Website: walmart
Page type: review-order
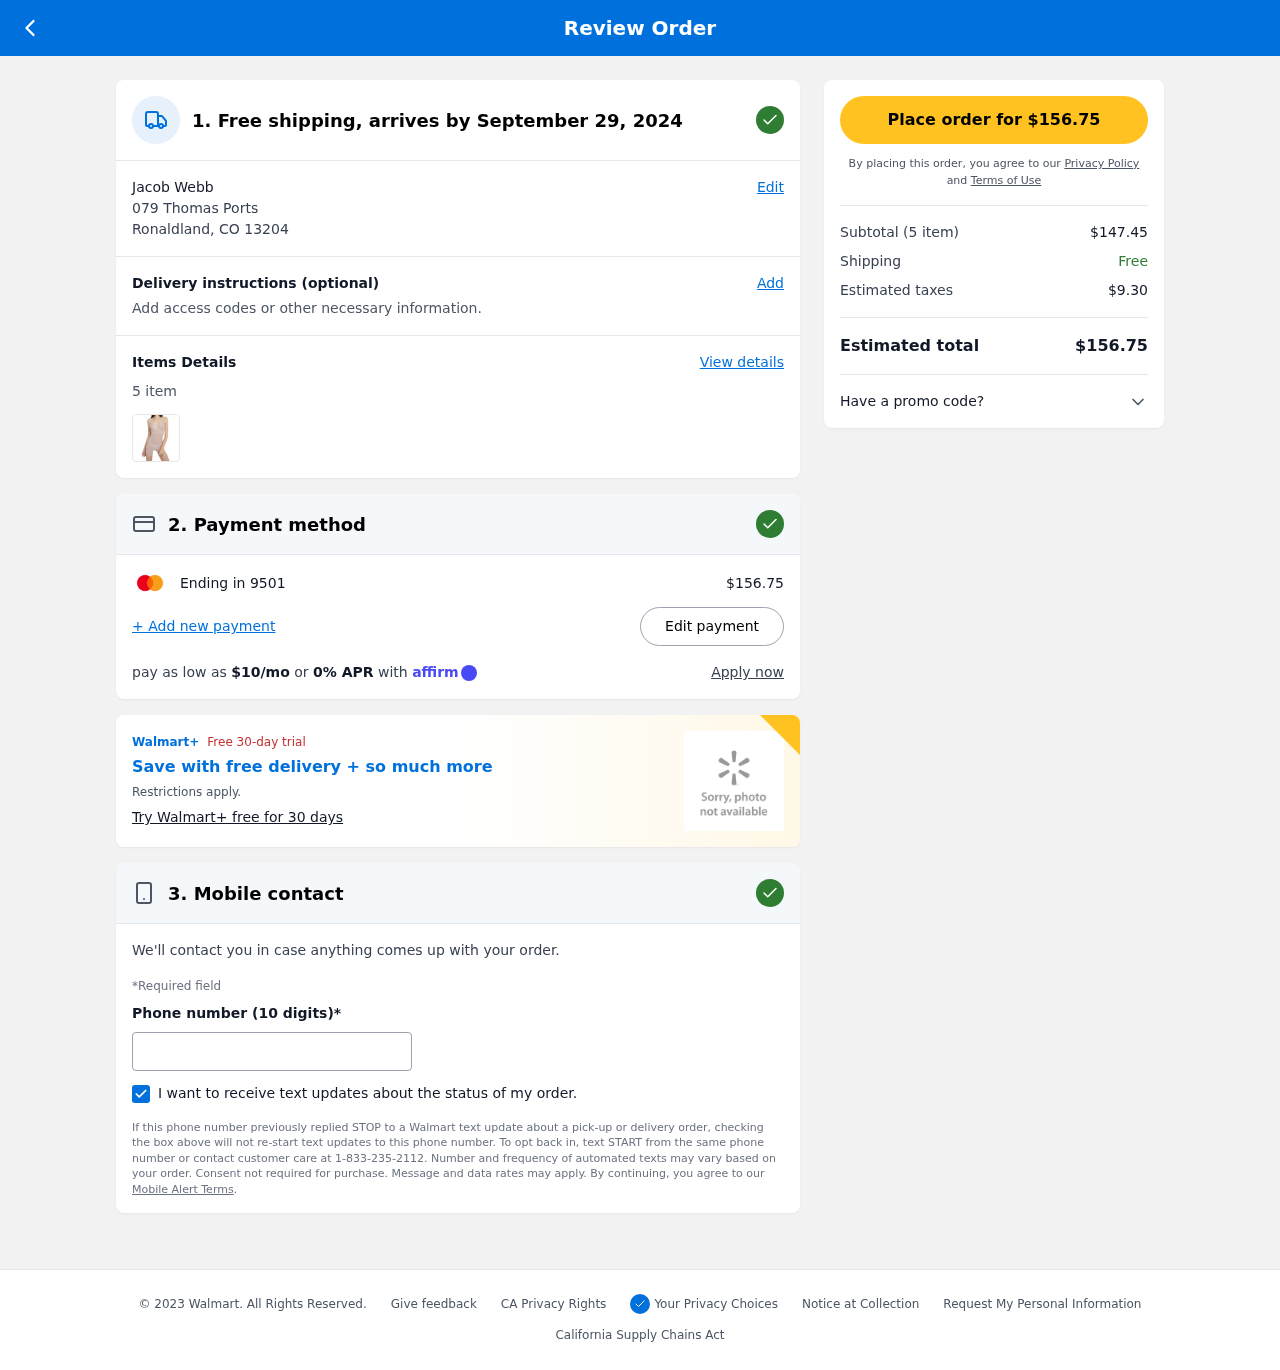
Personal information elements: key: PII_CARD_LAST4
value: Ending in 9501
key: PII_CITY_STATE_ZIP
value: Ronaldland, CO 13204
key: PII_FULLNAME
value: Jacob Webb
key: PII_PHONE
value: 3082136278
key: PII_STREET
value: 079 Thomas Ports
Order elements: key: ORDER_DELIVERY_DATE
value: September 29, 2024
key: ORDER_NUM_ITEMS
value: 5 item
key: ORDER_NUM_ITEMS
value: Subtotal (5 item)
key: ORDER_TOTAL
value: $156.75
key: ORDER_TOTAL
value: Place order for $156.75
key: ORDER_MONTHLY_PAYMENT
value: $10/mo
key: ORDER_SUBTOTAL
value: $147.45
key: ORDER_TAX
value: $9.30